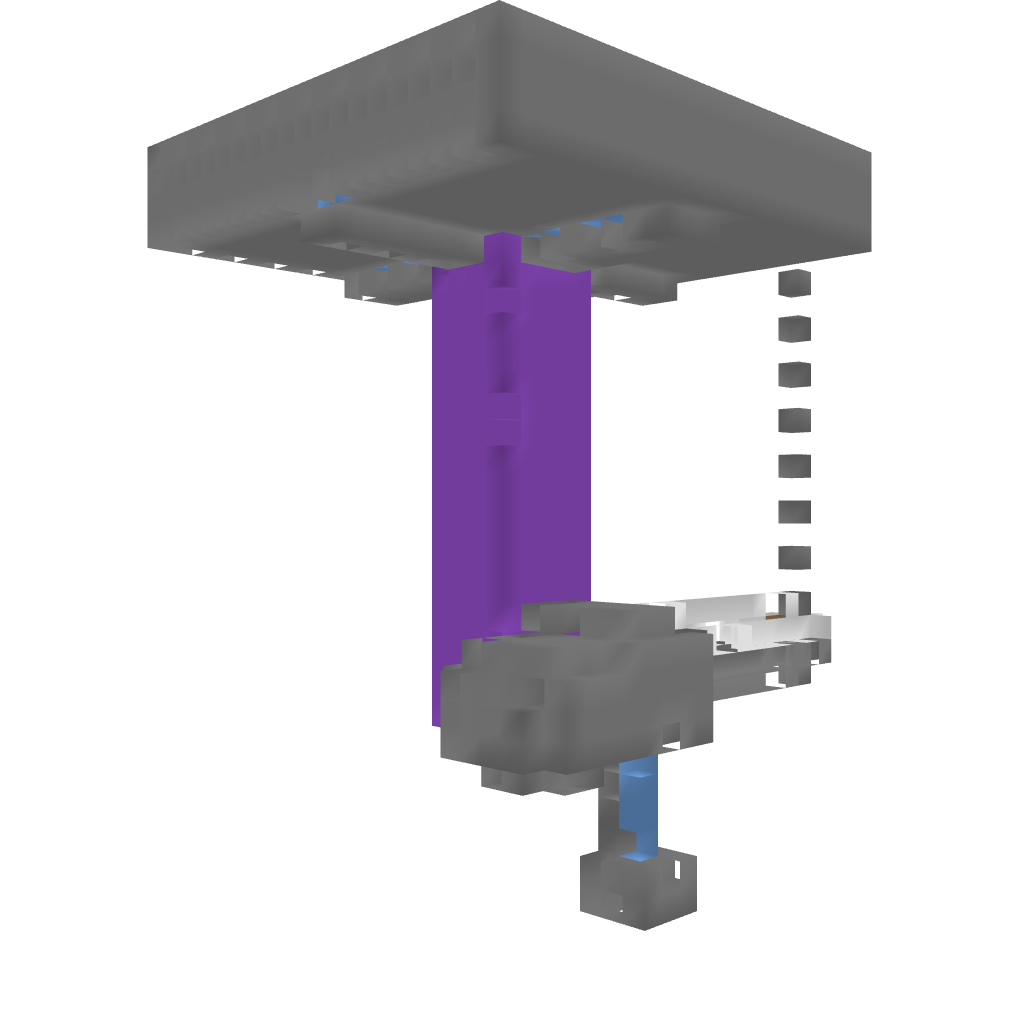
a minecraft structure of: Mob XP Farm bad low quality